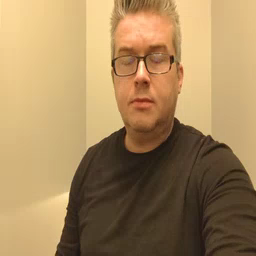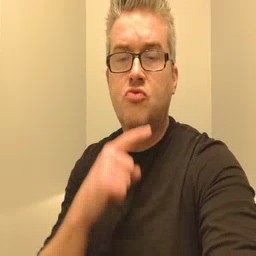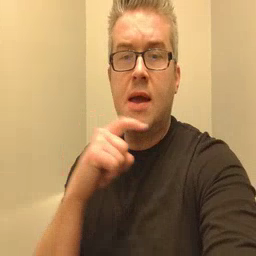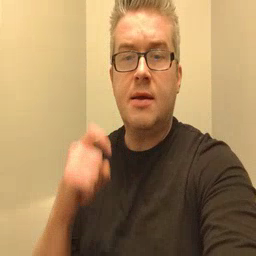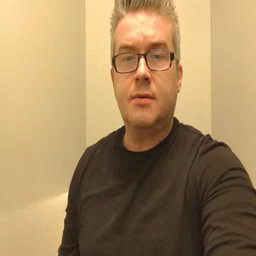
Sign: dryer